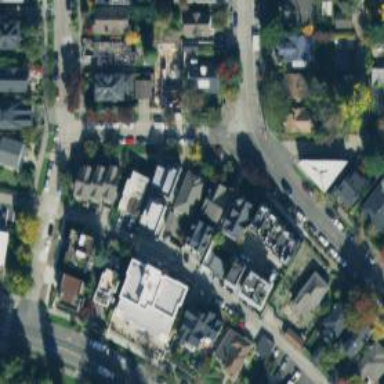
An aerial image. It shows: Residential road with separate sidewalk.